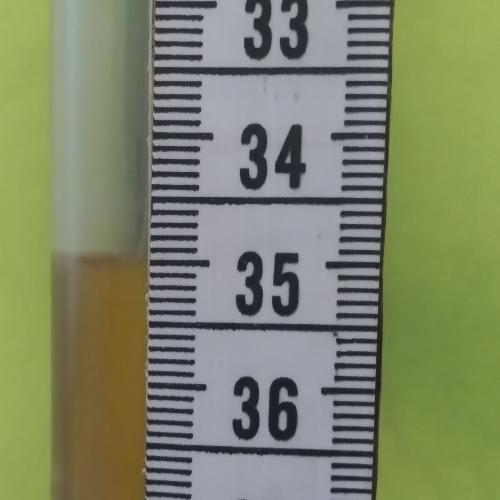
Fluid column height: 35.0 cm